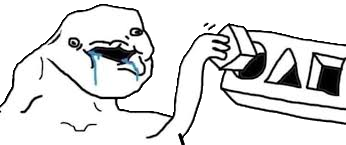
Label: 5_Brainlet